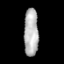
Tissue: prostate
Cell type: T cells
Senescence score: 0.2557
Nuclear area (px): 674
Mean DAPI intensity: 180.718